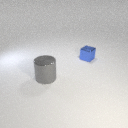
small blue metal cube behind large gray metal cylinder